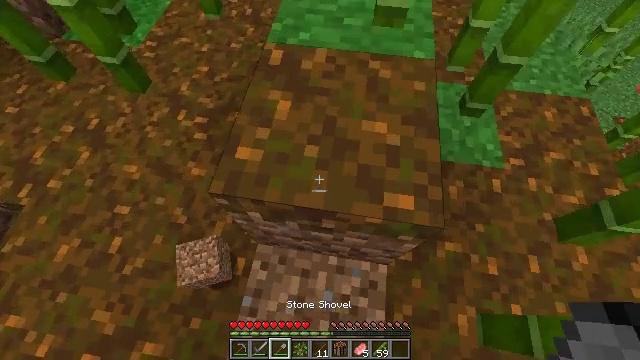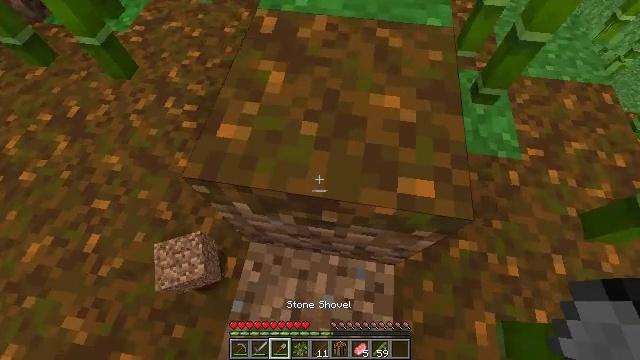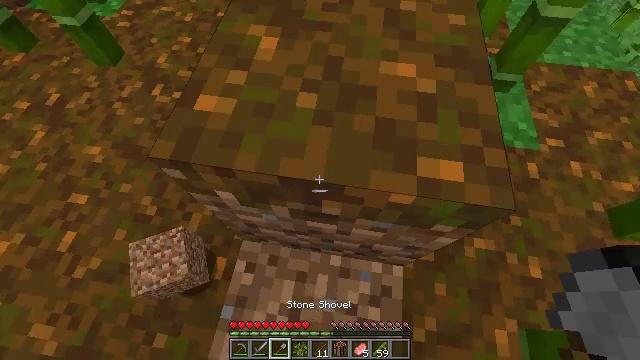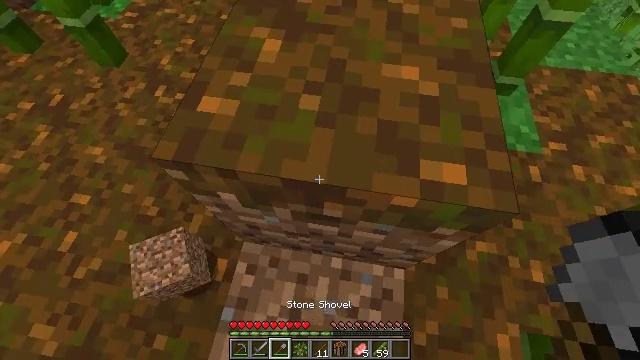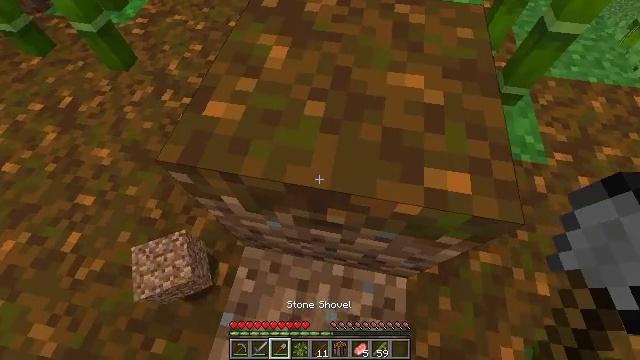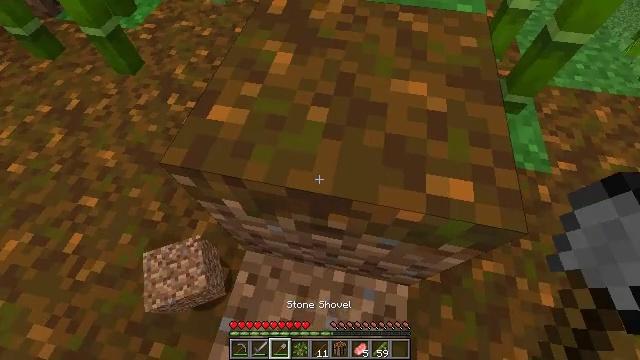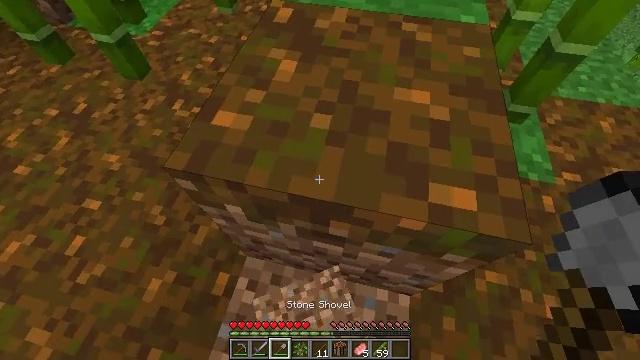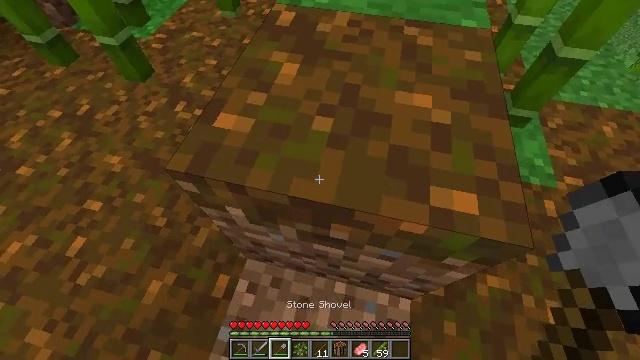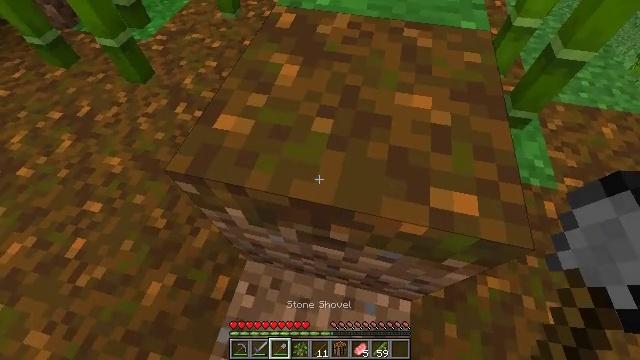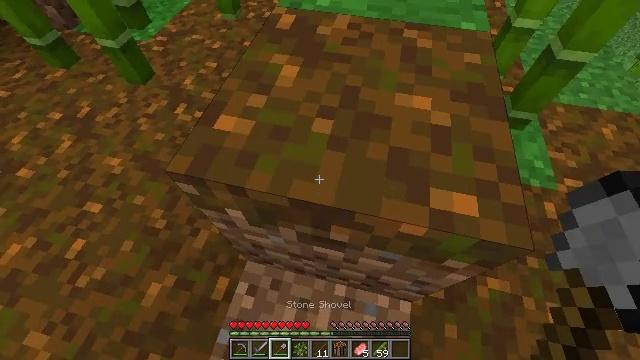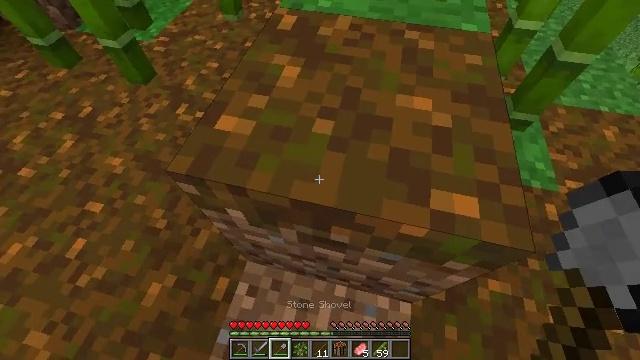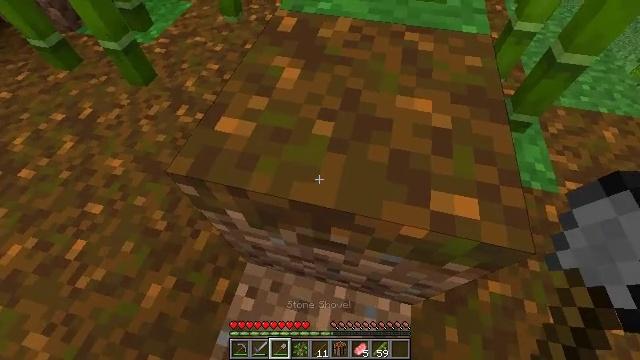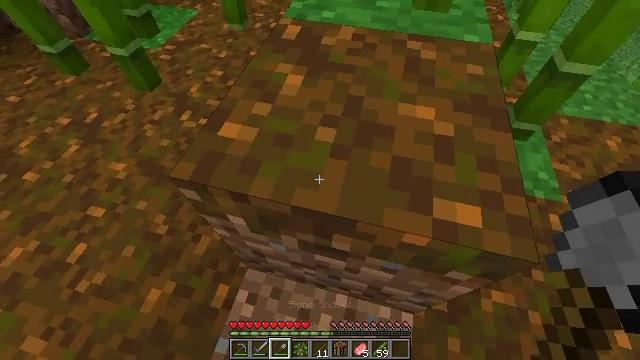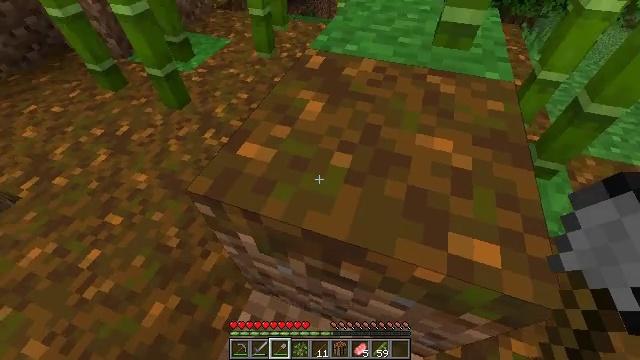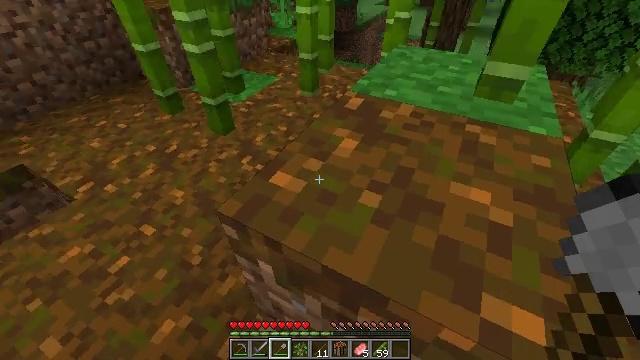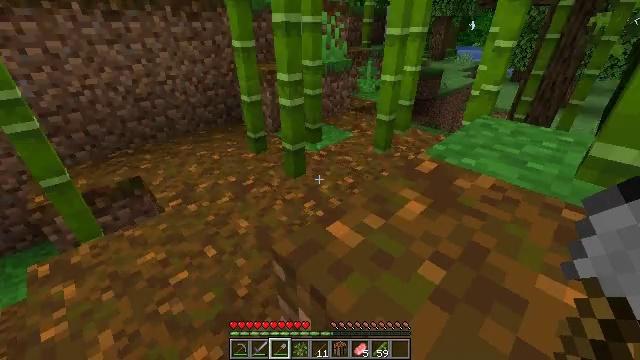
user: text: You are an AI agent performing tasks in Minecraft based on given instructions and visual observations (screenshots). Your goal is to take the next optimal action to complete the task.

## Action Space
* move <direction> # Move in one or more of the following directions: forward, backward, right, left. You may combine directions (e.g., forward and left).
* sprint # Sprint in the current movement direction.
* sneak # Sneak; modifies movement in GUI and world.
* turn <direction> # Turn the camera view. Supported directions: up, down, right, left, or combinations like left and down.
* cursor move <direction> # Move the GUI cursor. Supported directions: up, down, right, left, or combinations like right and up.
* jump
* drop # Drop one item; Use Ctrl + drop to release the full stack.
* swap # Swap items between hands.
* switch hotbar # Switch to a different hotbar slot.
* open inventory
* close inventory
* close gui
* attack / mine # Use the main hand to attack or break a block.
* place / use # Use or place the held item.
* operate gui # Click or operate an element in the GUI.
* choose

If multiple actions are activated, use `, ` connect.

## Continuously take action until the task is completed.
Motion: motion action
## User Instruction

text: Collect the podzol with your tools.
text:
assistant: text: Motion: no_op
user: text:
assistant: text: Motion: no_op
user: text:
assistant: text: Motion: no_op
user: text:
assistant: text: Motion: turn left and up
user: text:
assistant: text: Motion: turn left and up
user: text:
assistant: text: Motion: turn left and up
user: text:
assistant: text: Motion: no_op
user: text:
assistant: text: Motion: no_op
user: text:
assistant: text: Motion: no_op
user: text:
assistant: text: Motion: no_op
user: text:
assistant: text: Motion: no_op
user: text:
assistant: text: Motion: turn up
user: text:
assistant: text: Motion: turn left and up
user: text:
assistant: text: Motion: turn left and up
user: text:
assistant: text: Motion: turn left and up
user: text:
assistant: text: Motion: turn left and up
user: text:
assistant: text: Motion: turn left and up
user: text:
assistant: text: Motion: no_op
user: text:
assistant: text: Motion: no_op
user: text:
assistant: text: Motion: no_op
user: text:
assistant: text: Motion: no_op
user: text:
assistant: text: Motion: no_op
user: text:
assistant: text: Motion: move forward
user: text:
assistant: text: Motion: move forward
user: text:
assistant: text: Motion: move forward
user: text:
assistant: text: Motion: move forward, turn left and up
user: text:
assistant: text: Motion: move forward, turn left and up
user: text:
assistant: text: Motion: move forward, turn left and up
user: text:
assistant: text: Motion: move forward, turn left and up
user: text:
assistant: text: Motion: move forward